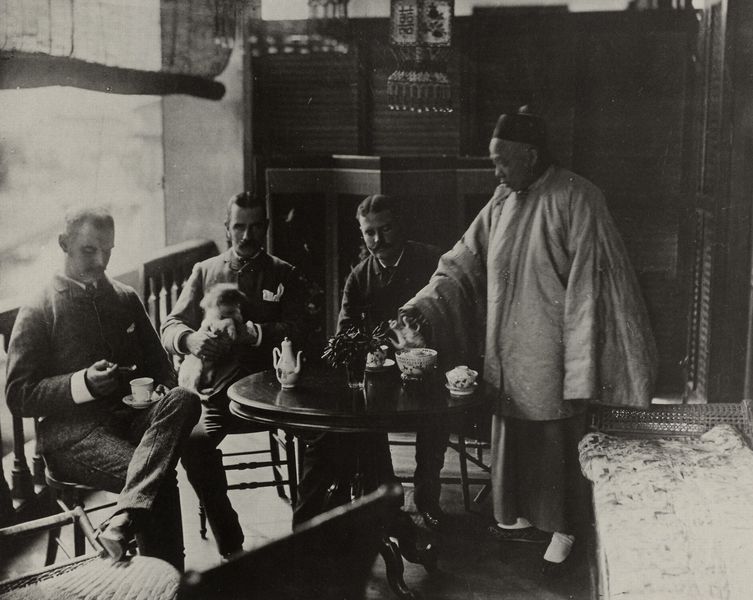
Titel: Teestunde
Künstler: Chinesischer Photograph
Schlagwörter: dunkel, feuer, mann, menschen, sitzen, blume, braun, cafe, fenster, grau, hell, hintergrund, holz, hut, kaffeehaus, lampe, licht, männer, raum, schwarz, stühle, tisch, weiss, zimmer, hund, tier, gesellschaft, rock, anzug, anzüge, bart, kappe, mütze, schnurrbart, trinken, wand, diener, schale, bildnis, innenraum, möbel, porträt, vorhang, boden, interieur, mantel, sitzend, decke, personen, england, scheitel, kanne, kopfbedeckung, terrasse, japan, ruhe, schrank, sofa, idylle, bank, moment, stille, lehnen, bedienen, löffel, gardine, salon, kaffee, runde, zigarre, bett, strauss, tasse, tee, momentaufnahme, foto, fotografie, photographie, katze, hell dunkel, porzellan, orient, milch, asien, geschirr, service, schwarzweiss, asiatisch, engländer, kittel, bedienung, gruppenbild, photo, china, tassen, taschentuch, schoss, öffnung, zigarette, reise, holzwand, kaffe, korbstuhl, türkei, porcellan, kolonialismus, kolonie, tradition, vertäfelung, fenser, touristen, fes, schosshund, rollo, kolonial, insichgekehrtheit, kimono, chinese, fernost, asiate, einschenken, brusttasche, europäer, kolonialherren, ferner osten, gesenkte blicke, tischgemeinschaft, unang, stulh, #licht, aisen, kaffee#, fotopgrafie, thee, asiatika, schosstier